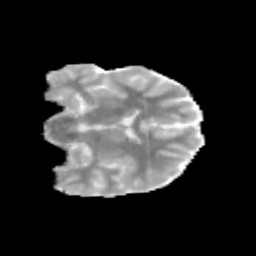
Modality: MD
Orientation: coronal
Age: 12
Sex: female
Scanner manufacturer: siemens
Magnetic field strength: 3 T
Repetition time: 3.8 s
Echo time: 0.07 s